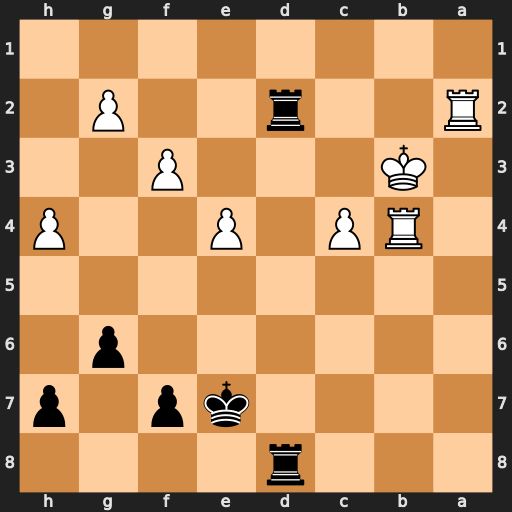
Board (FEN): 3r4/4kp1p/6p1/8/1RP1P2P/1K3P2/R2r2P1/8
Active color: b
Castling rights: -
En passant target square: -
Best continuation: R8d3+ Ka4 Rxa2+